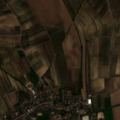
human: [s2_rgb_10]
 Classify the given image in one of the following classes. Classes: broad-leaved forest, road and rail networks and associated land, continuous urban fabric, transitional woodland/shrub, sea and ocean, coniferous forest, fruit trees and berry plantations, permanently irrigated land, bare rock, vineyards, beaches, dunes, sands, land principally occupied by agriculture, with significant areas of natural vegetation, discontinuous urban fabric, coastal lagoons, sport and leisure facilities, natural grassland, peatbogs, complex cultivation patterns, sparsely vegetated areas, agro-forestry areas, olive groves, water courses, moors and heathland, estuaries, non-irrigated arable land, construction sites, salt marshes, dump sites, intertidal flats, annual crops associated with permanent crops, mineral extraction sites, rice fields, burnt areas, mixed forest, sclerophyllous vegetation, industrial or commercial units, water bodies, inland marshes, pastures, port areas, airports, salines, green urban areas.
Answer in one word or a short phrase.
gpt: discontinuous urban fabric, non-irrigated arable land, vineyards, complex cultivation patterns